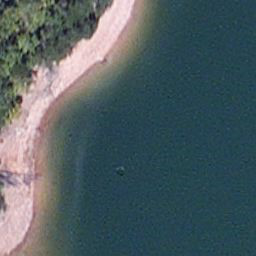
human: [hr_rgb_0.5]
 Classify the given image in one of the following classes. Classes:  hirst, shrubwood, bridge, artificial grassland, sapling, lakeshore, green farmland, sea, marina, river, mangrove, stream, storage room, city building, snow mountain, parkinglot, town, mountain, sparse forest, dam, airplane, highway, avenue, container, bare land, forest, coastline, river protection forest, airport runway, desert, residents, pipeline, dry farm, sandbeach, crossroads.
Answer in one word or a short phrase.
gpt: lakeshore